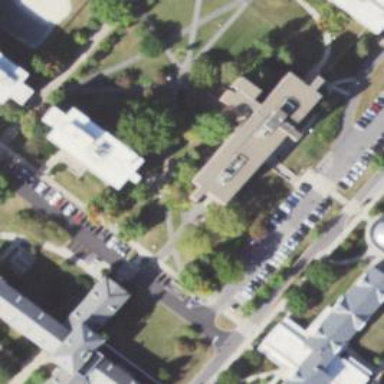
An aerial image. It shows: Dormitory building.